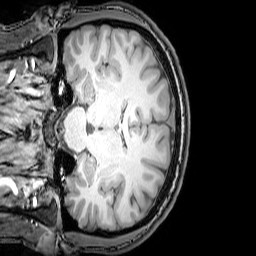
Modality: T1w
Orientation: coronal
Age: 25
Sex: male
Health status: healthy
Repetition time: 0.081 s
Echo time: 0.037 s